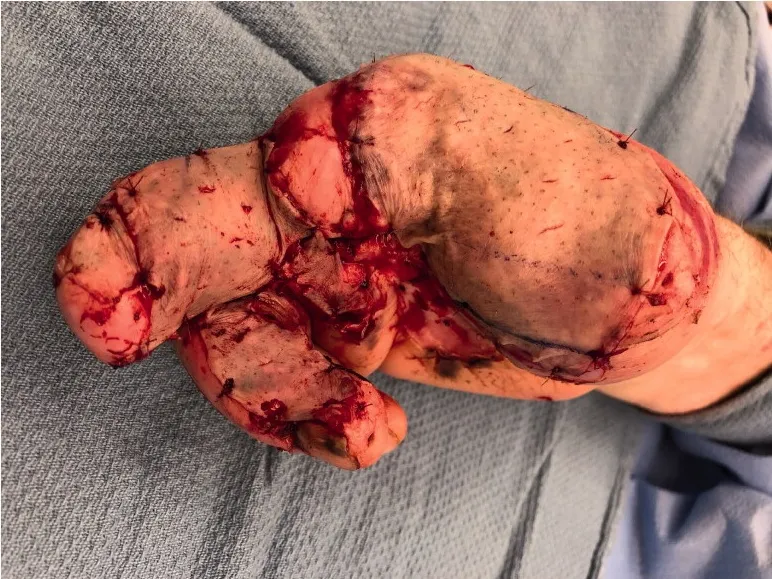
Wound appearance following split thickness skin grafting in the sub-acute period.
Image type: medical_photograph (other_medical_photograph)